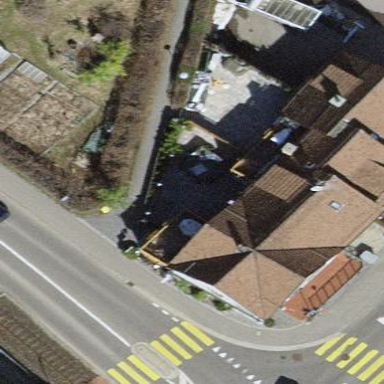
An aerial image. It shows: Restaurant located within house.